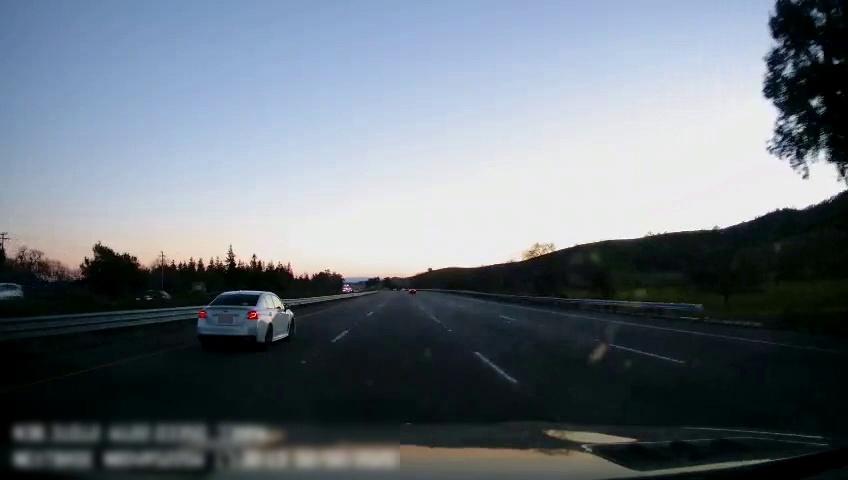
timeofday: Day
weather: Sunny
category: Drivable Space
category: Vehicles | Car
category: Vehicles | SUV
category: Vehicles | SUV
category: Lanes | Current Lane
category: Lanes | Current Lane
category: Lanes | Alternate Lane
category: Lanes | Alternate Lane
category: Lanes | Alternate Lane